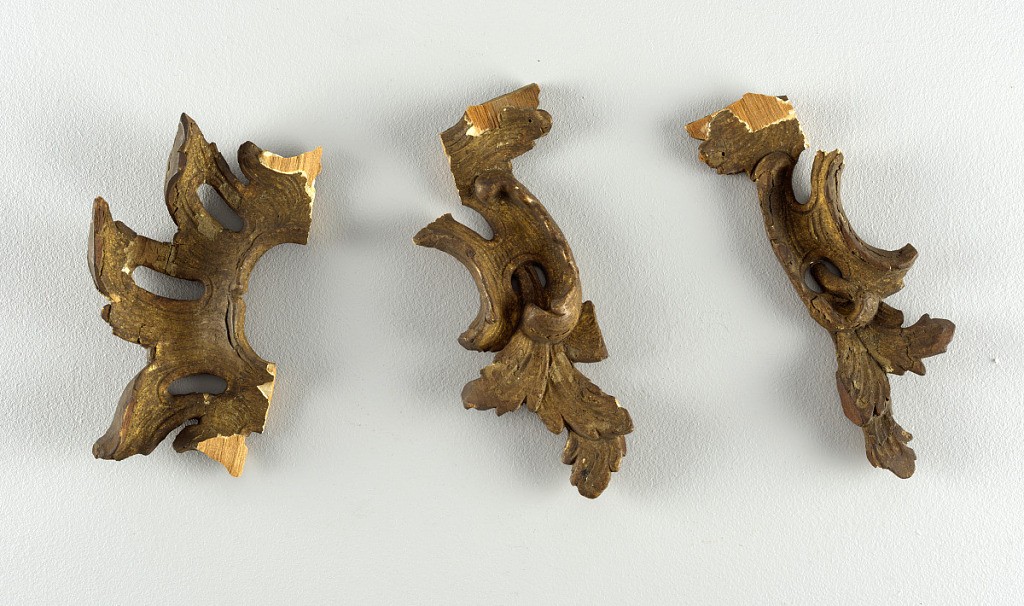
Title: Fragments, ornament (3)
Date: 1750
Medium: Wood, covered with gesso and gilded
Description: Rocaille cresting, of tattered foliage and scrolls.